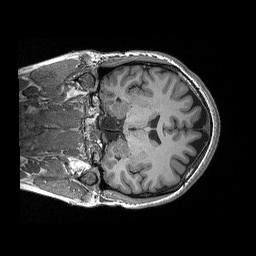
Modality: T1w
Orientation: coronal
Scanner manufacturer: siemens
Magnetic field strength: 3 T
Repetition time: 2.3 s
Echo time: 0.00298 s